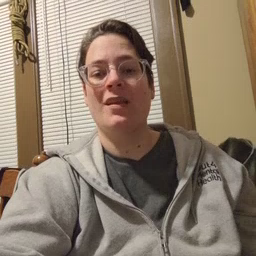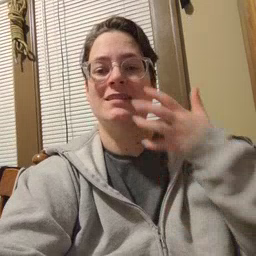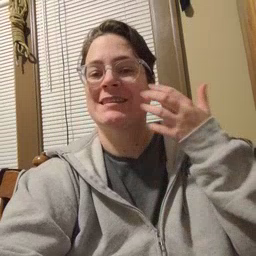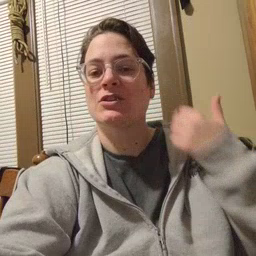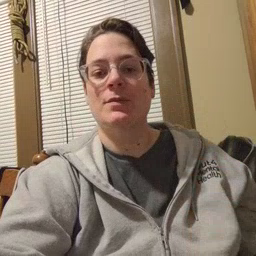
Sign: tiger